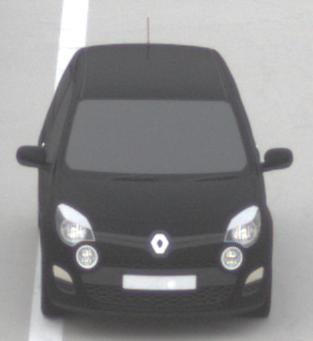
Make: Renault
Model: Twingo 1.2 LEV 16V 75
Detailed model: Twingo (II)
Model produced from: 2012/01
Model produced until: 2014/07
Doors: 3
Color: black
Road condition: dry road
Daytime: morning or afternoon
Contrast: low contrast